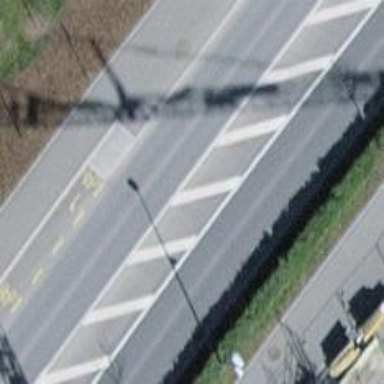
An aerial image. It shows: Primary road with asphalt surface.